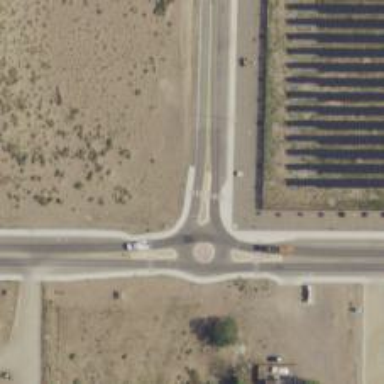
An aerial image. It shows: Marked crossing on the road.